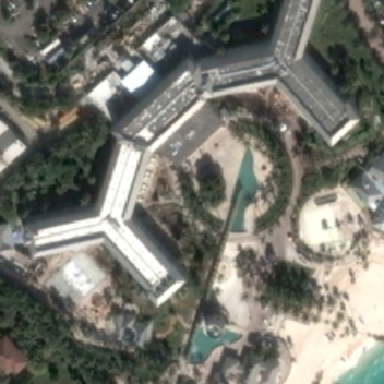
Many houses of land gray or white roofs .